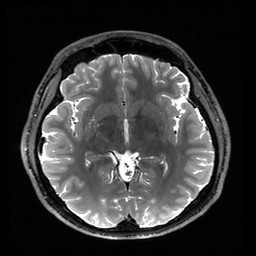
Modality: T2w
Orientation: sagittal